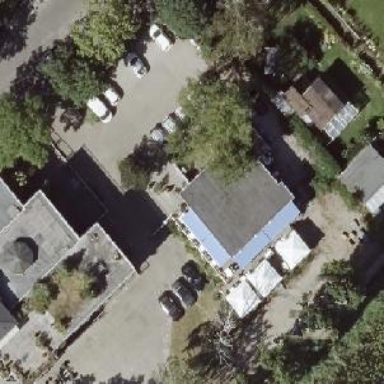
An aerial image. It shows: Restaurant.